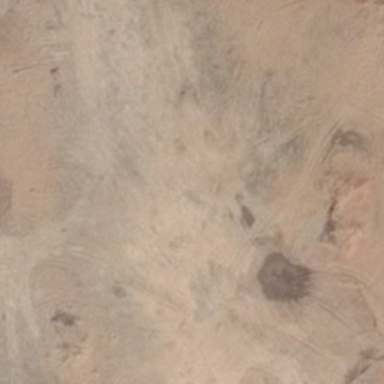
This vast area is a bare patch of land .